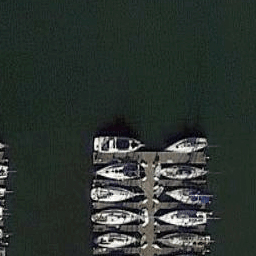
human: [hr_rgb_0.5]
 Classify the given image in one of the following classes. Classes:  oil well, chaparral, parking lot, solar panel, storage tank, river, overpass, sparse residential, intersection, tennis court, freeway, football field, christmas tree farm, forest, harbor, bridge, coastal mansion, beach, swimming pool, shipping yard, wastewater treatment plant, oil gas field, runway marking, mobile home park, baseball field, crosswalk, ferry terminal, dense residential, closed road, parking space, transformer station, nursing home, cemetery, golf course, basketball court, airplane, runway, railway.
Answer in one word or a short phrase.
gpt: harbor